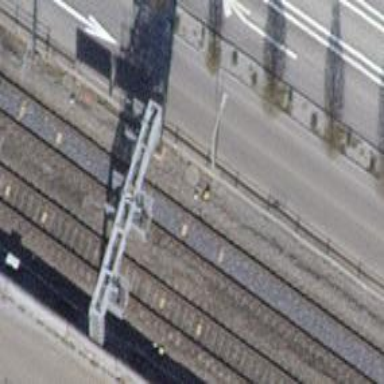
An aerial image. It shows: Railway signal.